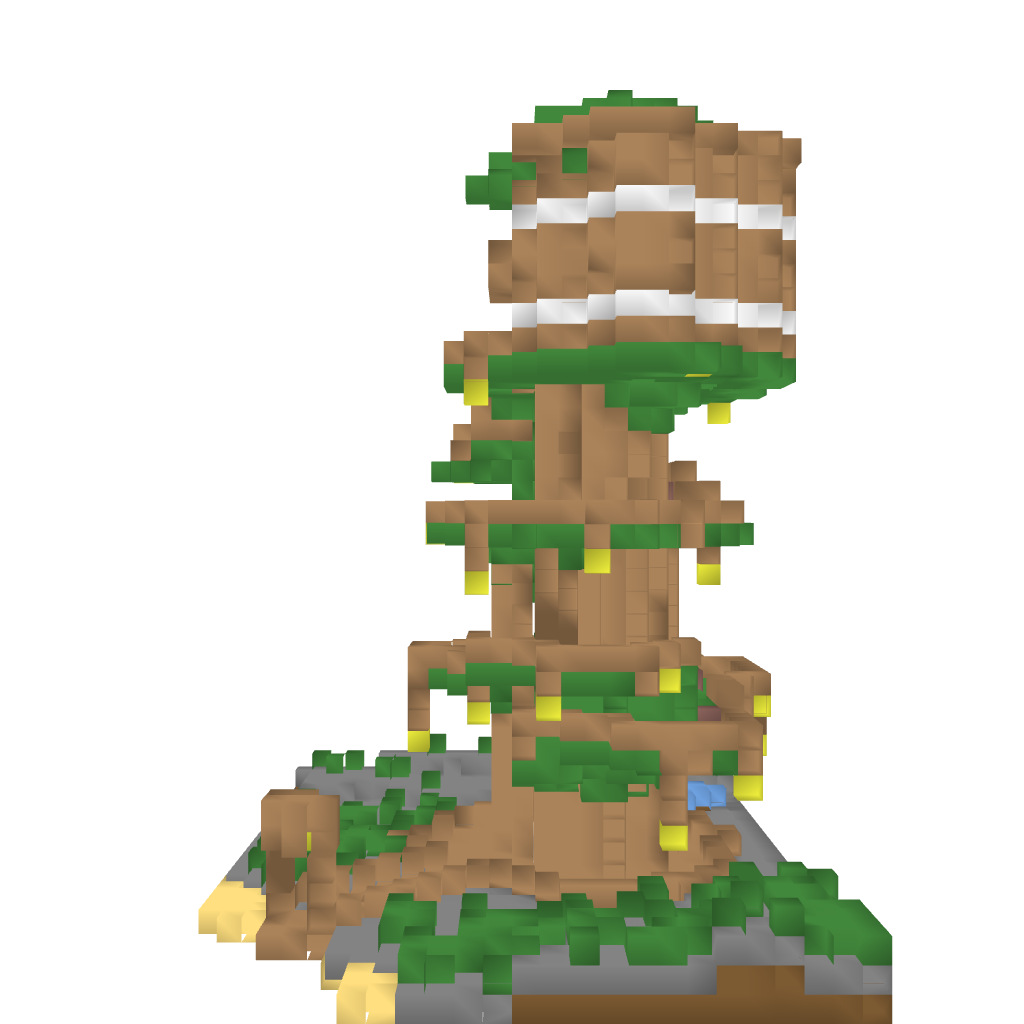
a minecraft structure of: Jungle Treehouse good quality